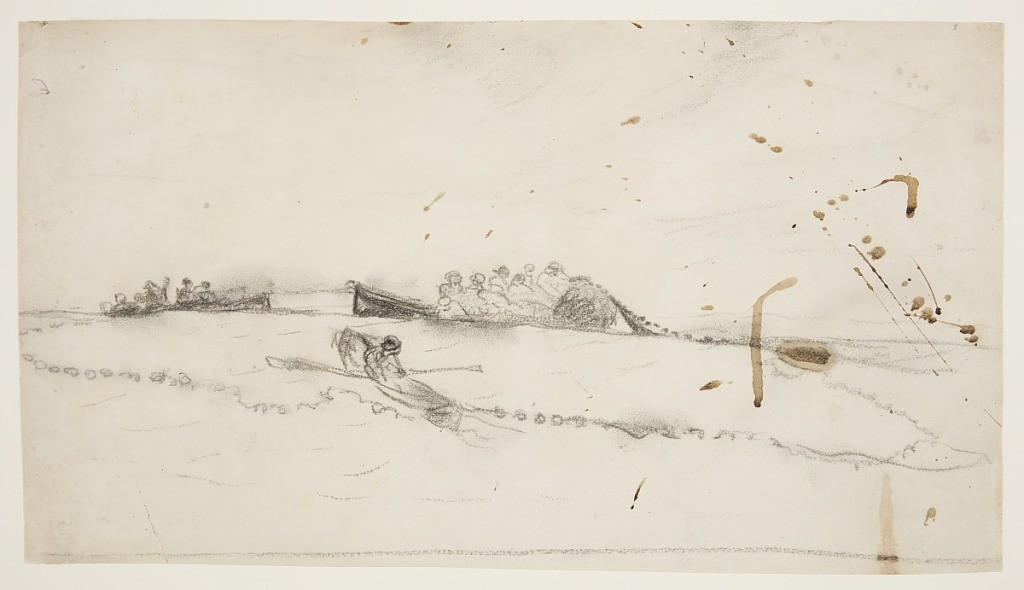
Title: Three Boats with Fishermen Setting Out a Net
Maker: Winslow Homer, American, 1836–1910
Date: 1881–82
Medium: Charcoal on paper
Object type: Drawing
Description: Horizontal view of the ocean with two boats full of fishermen, completing the setting-out of a net, and a single fisherman in a third boat.